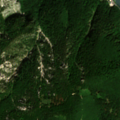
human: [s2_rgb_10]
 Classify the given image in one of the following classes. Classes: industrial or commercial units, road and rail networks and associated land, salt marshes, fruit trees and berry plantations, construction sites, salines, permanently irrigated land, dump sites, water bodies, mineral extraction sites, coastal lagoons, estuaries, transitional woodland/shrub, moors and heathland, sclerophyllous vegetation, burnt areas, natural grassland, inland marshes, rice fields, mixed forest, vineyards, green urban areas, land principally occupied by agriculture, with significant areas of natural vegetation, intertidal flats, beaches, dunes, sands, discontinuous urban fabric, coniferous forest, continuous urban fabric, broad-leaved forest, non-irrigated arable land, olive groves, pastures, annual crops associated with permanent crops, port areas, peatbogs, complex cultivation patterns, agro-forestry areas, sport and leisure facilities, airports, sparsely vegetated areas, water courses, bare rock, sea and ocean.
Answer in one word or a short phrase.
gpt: discontinuous urban fabric, coniferous forest, mixed forest, water bodies